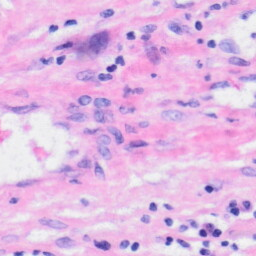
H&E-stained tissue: Liver